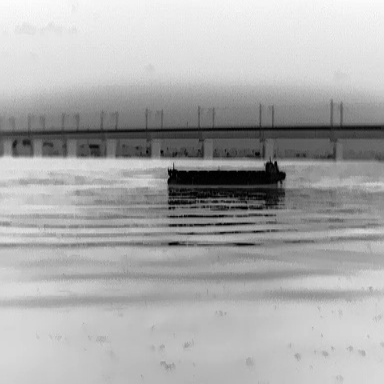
There is a liner in the infrared image.